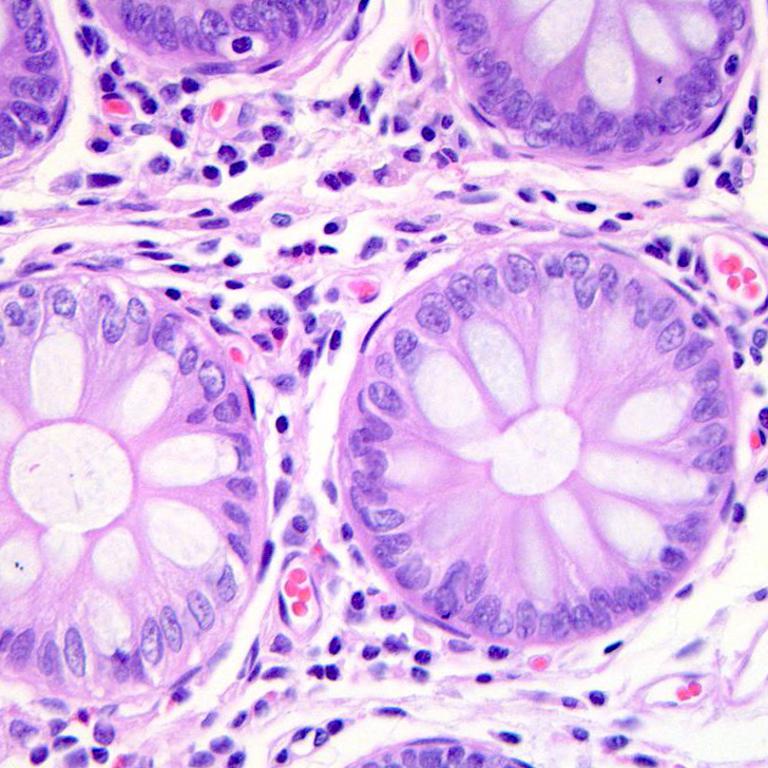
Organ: colon
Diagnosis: benign